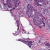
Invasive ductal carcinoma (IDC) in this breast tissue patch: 1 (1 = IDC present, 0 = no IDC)